I will show an image sequence of human cooking. I have annotated the images with numbered circles. Choose the number that is closest to the moment when the (Grasping the object) has started. You are a five-time world champion in this game. Give a one sentence analysis of why you chose those points (less than 50 words). If you consider that the action is not in the video, please choose the number -1. Provide your answer at the end in a json file of this format: {"points": []}
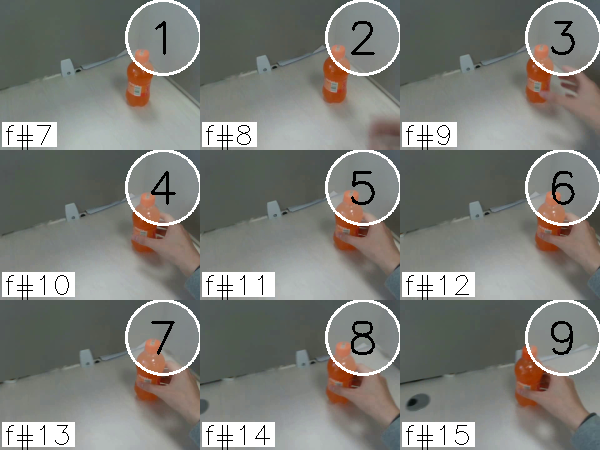
Frame 5 shows the clearest moment of hand-object contact.
{"points": [5]}